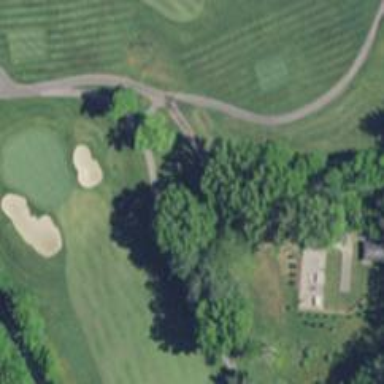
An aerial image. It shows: Service road used as golf cart path.